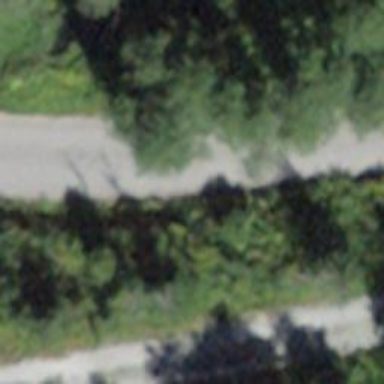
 with classic and skating grooming available."